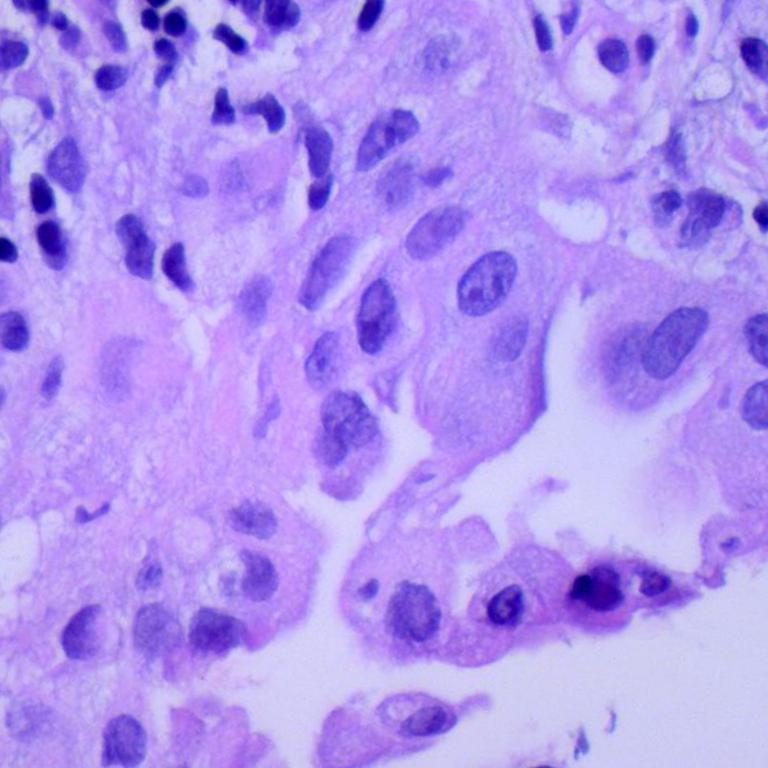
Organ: lung
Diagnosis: adenocarcinomas